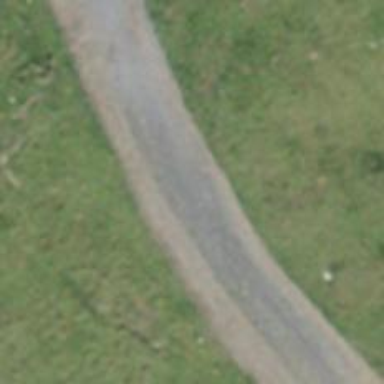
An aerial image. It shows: Downhill track with grade4 surface.